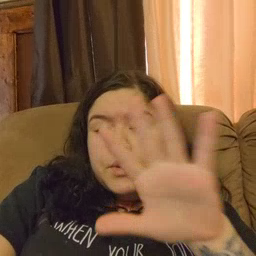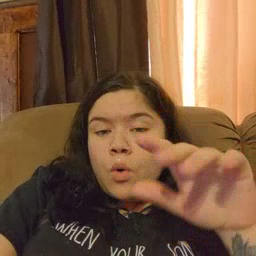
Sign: blow